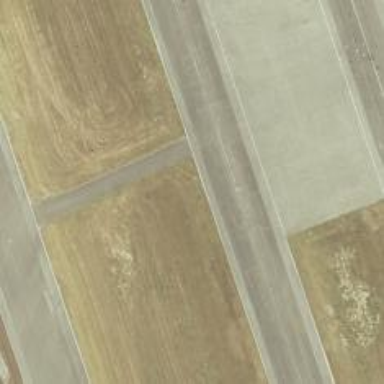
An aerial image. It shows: Runway surface made of asphalt at airport.